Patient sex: F
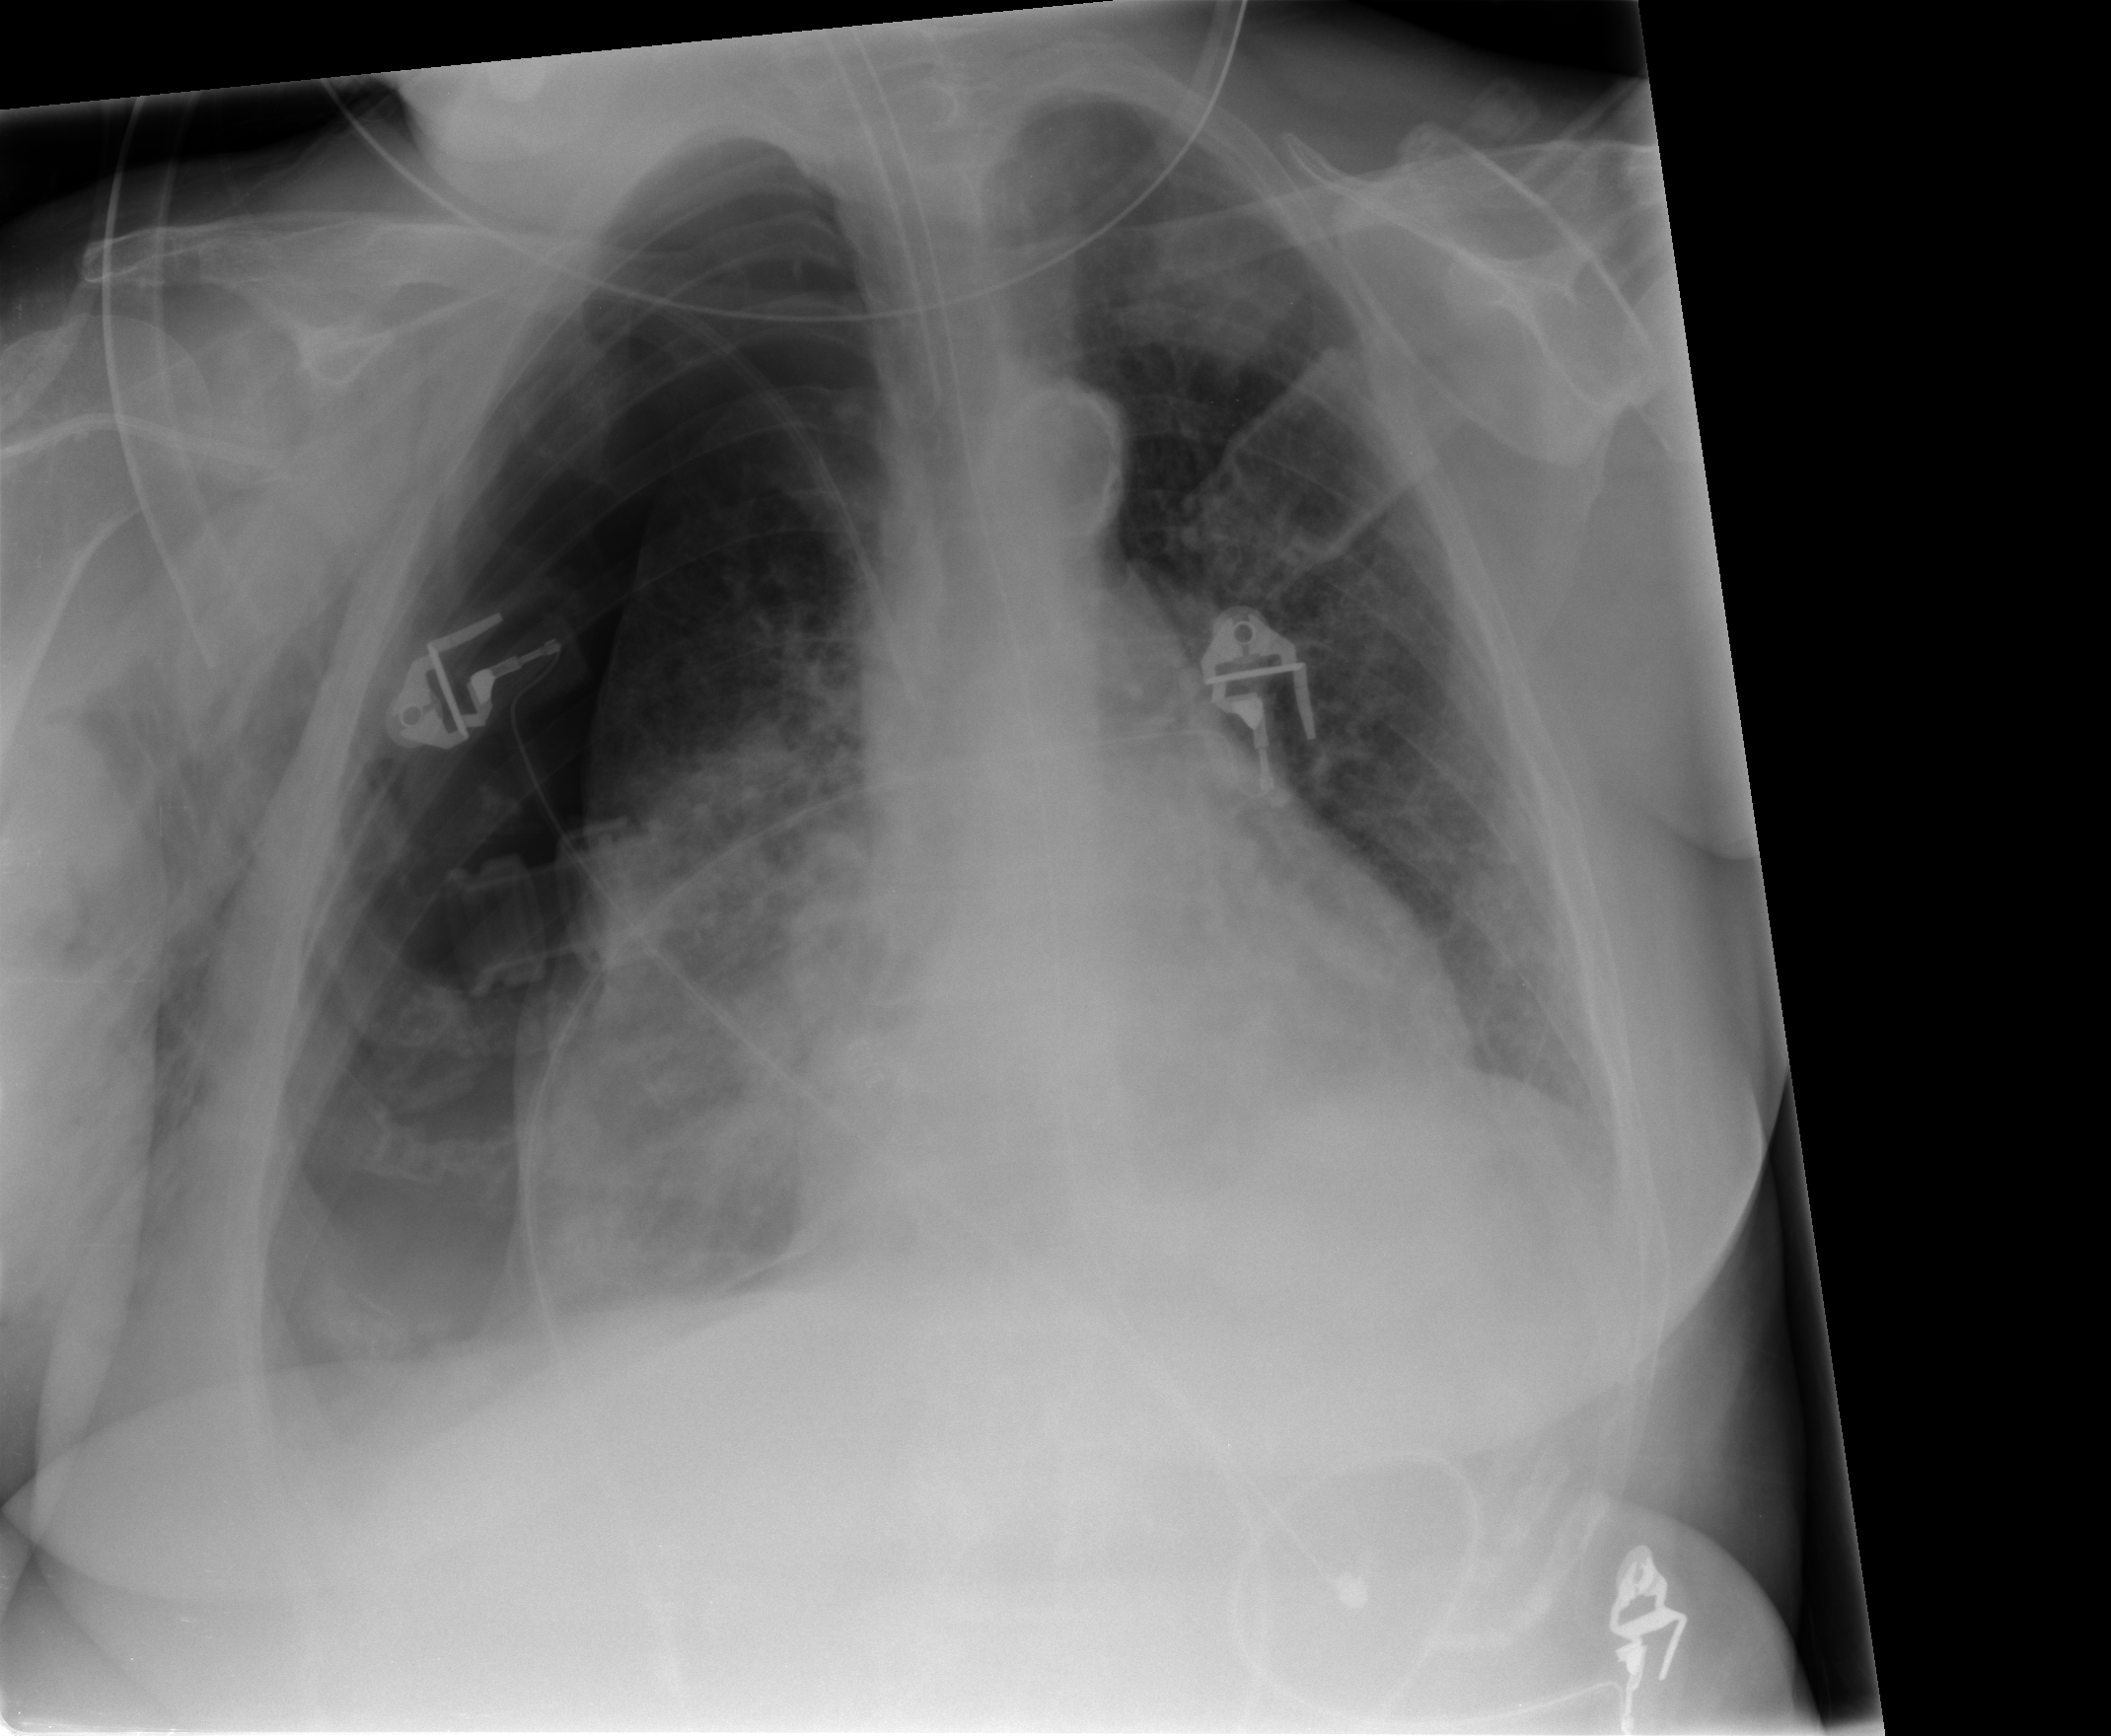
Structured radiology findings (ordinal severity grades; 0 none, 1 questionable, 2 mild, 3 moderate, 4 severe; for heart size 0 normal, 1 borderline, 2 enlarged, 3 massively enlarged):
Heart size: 2
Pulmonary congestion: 1
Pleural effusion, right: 1
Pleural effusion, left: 2
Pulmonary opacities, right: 1
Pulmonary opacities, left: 2
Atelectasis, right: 2
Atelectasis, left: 2